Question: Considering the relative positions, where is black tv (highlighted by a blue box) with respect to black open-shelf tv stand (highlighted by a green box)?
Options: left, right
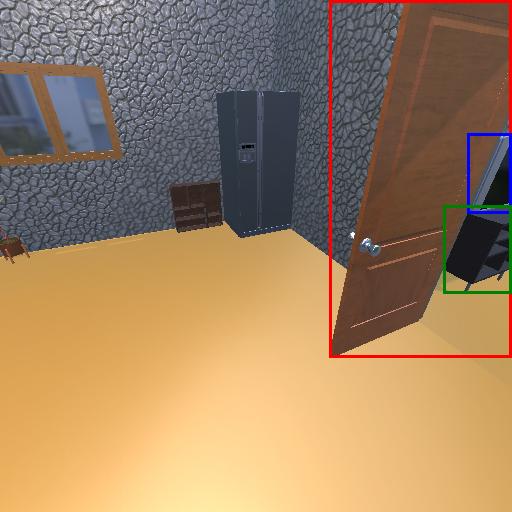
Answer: left